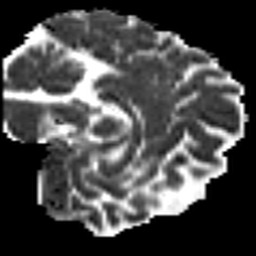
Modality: MD
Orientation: sagittal
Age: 37
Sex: female
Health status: healthy
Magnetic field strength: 3 T
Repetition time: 8.4 s
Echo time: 0.0926 s